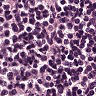
Metastatic tissue present: no